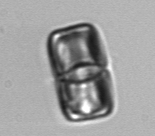
Label: Ephemera